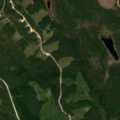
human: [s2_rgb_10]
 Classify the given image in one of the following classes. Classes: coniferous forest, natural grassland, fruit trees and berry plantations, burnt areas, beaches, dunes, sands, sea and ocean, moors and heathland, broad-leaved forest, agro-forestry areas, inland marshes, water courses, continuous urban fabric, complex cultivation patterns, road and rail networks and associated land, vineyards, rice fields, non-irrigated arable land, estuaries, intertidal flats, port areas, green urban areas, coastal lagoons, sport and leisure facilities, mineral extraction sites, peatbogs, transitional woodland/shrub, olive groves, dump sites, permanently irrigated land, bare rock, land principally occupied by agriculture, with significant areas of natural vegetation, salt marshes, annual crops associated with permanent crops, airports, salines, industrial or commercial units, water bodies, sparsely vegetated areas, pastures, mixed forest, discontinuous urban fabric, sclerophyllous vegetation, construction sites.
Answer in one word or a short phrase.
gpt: coniferous forest, mixed forest, transitional woodland/shrub